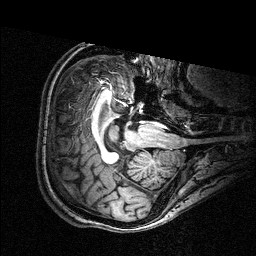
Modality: T1w
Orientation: axial
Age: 22
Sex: female